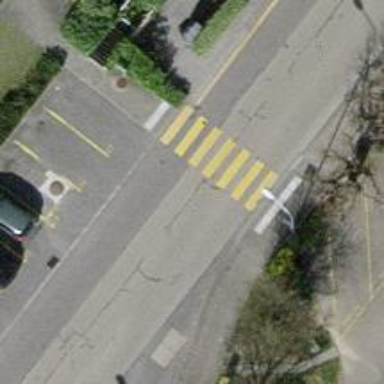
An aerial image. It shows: Uncontrolled zebra crossing on the road.